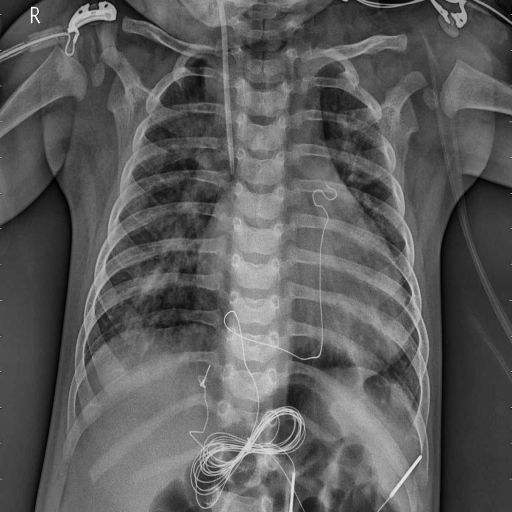
Finding: PNEUMONIA